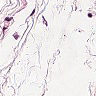
Metastatic tissue present: no